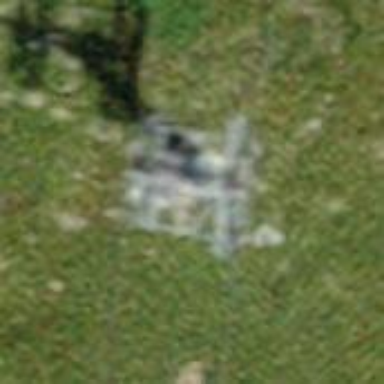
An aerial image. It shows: Pylon used for aerialway.